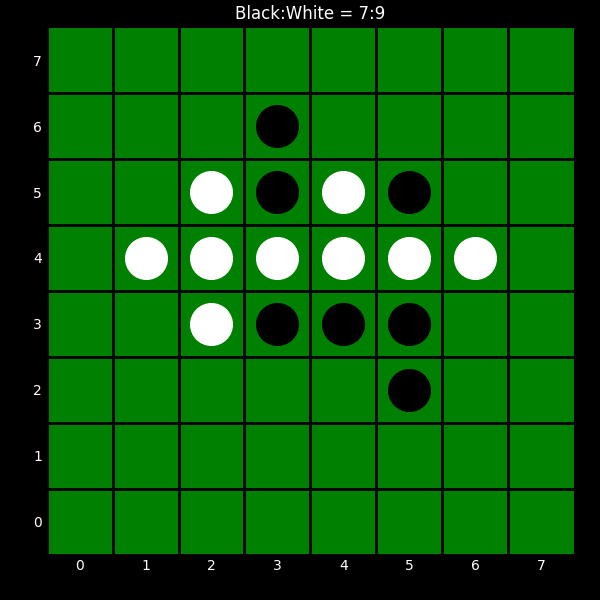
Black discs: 7
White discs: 9